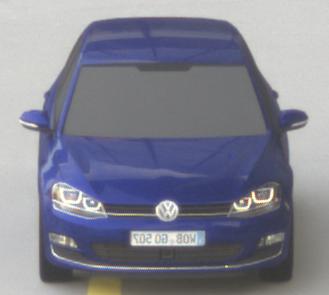
Make: VW
Model: Golf 1.2 TSI BMT
Detailed model: Golf (VII)
Model produced from: 2012/11
Model produced until: 2014/05
Doors: 3
Color: blue
Road condition: dry road
Daytime: sunrise or sunset
Contrast: medium contrast